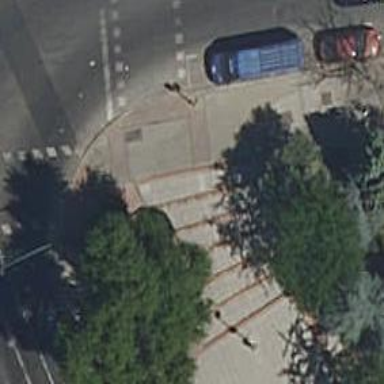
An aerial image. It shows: Paved steps with ramp.